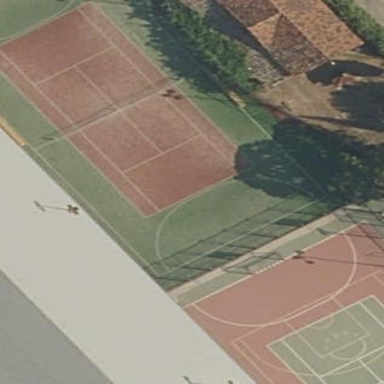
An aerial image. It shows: Tennis court in leisure pitch.